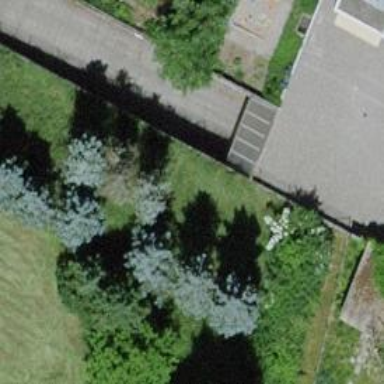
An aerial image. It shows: Retaining wall.